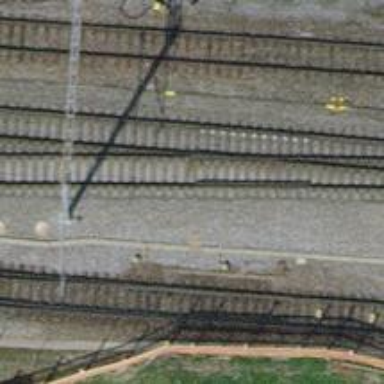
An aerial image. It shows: Railway with electrified contact lines.